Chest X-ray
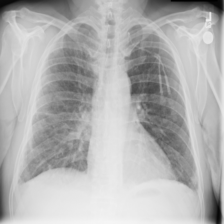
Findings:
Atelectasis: negative
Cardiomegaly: negative
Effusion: positive
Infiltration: positive
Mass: negative
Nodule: negative
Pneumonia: negative
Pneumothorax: negative
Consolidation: negative
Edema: negative
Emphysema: negative
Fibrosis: negative
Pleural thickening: negative
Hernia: negative